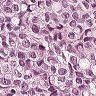
Metastatic tissue present: yes